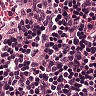
Metastatic tissue present: no